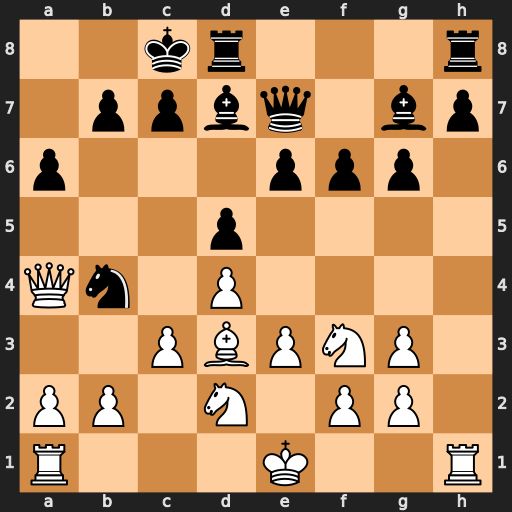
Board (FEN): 2kr3r/1ppbq1bp/p3ppp1/3p4/Qn1P4/2PBPNP1/PP1N1PP1/R3K2R
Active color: w
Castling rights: KQ
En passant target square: -
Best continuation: Qxb4 Qxb4 cxb4